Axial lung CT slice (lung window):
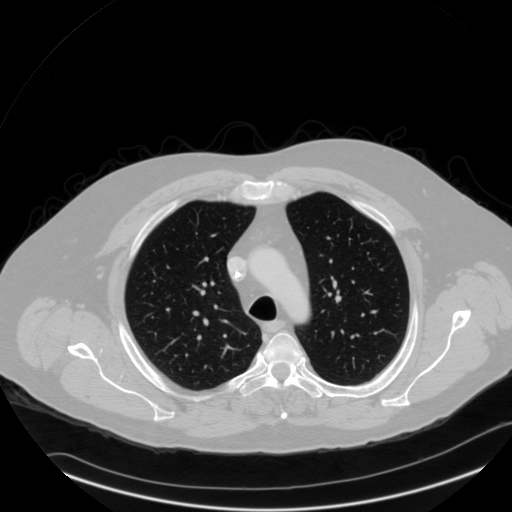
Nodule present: no